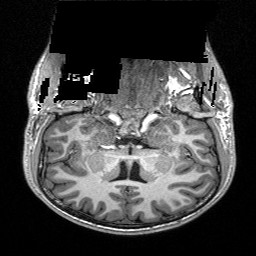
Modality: T1w
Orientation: sagittal
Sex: female
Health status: healthy
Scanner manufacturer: siemens
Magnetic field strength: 3 T
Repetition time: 3.2 s